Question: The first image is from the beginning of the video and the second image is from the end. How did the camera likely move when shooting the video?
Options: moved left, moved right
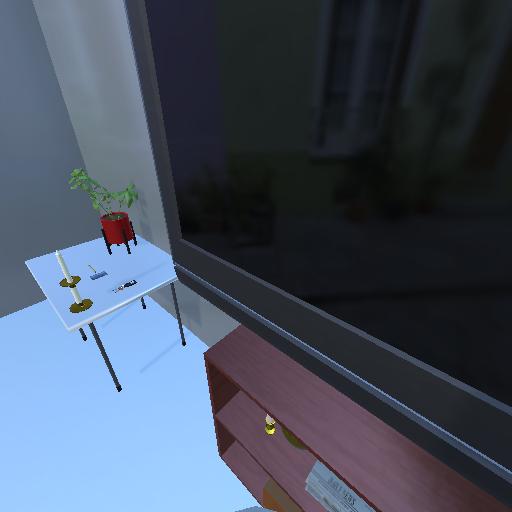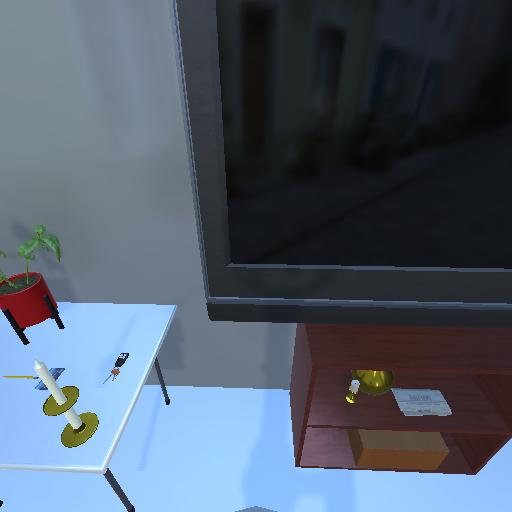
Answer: moved left